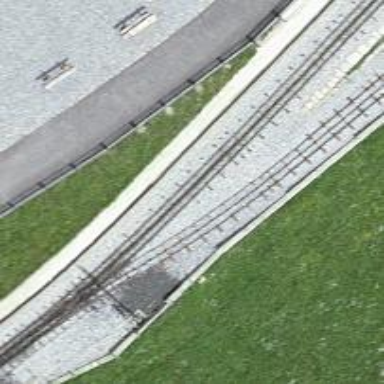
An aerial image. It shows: Narrow-gauge railway in yard setting.